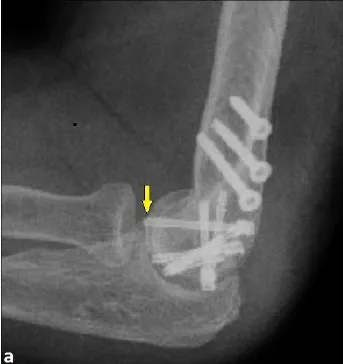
(Case Presentation): (a) Lateral radiograph three years after ORIF showing migration of one of the headless compression screws into radiocapitellar joint (arrow) despite complete union of CSF.
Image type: radiology (x_ray)